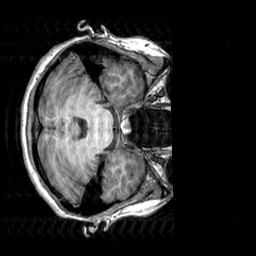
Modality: T1w
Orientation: axial
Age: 24
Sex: female
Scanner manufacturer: siemens
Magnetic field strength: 3 T
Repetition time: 2.3 s
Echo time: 0.00303 s